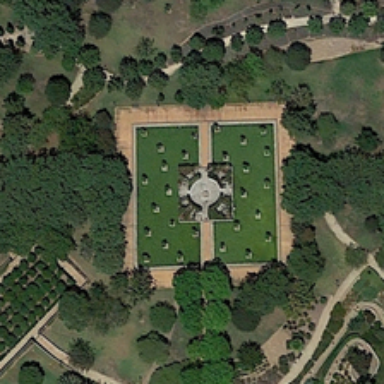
Many green trees are around a square square .